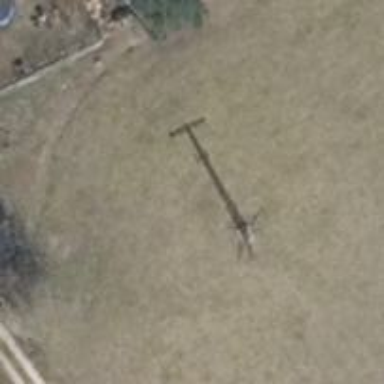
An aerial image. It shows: Power pole.